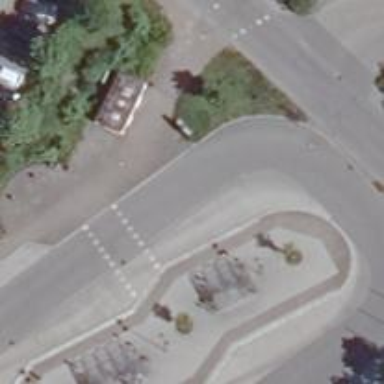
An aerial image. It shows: Public transport stop position.